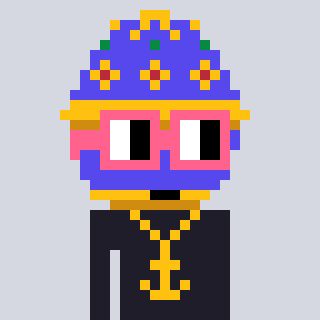
a pixel art character with square pink glasses, a faberge-shaped head and a grayscale-colored body on a cool background